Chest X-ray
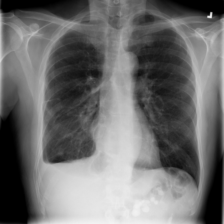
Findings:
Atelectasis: negative
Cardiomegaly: negative
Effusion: negative
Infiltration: negative
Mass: negative
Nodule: negative
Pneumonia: negative
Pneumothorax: negative
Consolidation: negative
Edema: negative
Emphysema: negative
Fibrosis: negative
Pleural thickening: positive
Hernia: negative